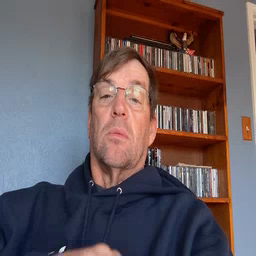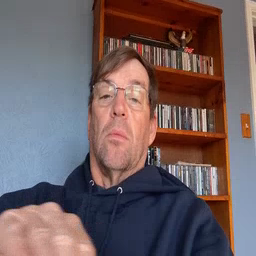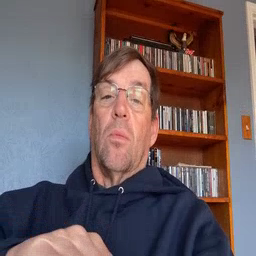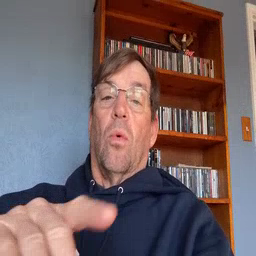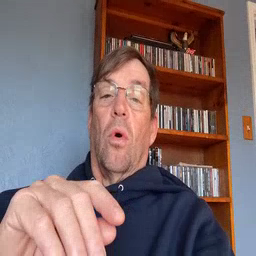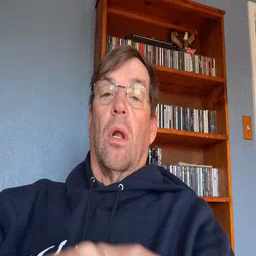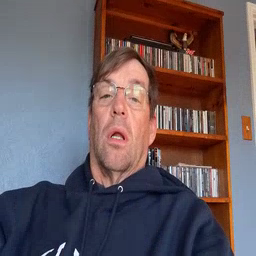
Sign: pool